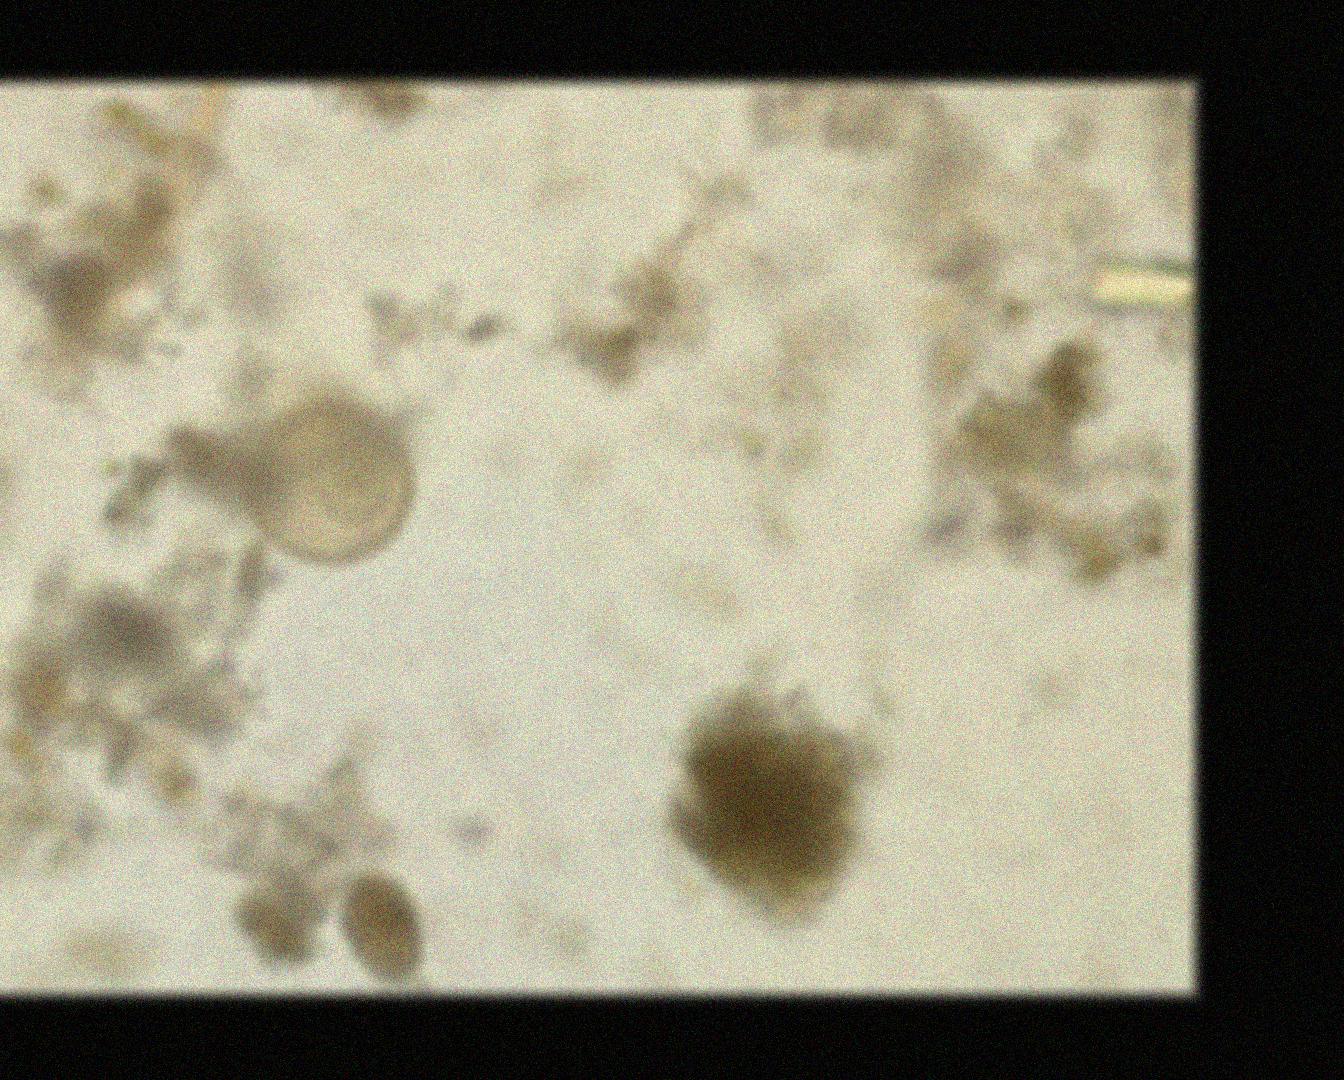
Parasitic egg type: Hymenolepis diminuta